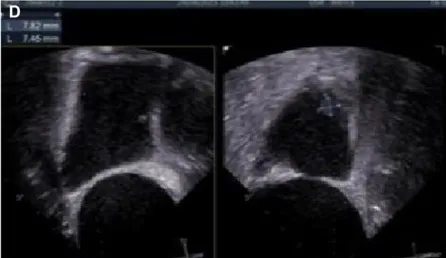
(C) Day 55, the mass (10.6*5.7 mm) in the atrial septum.
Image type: radiology (ultrasound)